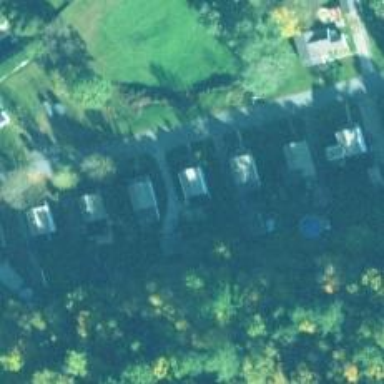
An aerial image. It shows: Residential house.